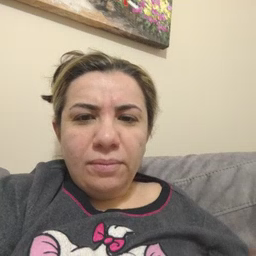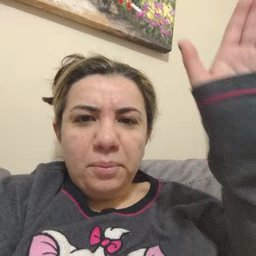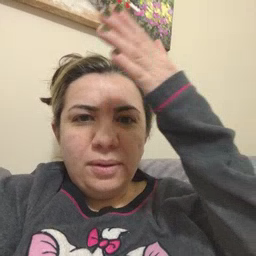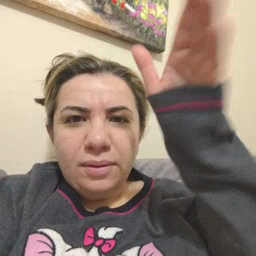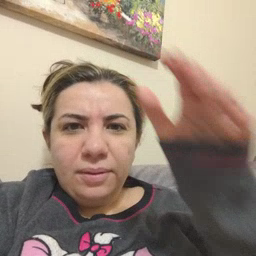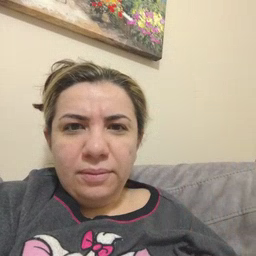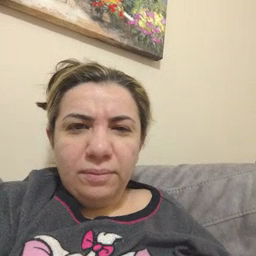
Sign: flag